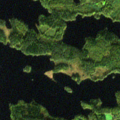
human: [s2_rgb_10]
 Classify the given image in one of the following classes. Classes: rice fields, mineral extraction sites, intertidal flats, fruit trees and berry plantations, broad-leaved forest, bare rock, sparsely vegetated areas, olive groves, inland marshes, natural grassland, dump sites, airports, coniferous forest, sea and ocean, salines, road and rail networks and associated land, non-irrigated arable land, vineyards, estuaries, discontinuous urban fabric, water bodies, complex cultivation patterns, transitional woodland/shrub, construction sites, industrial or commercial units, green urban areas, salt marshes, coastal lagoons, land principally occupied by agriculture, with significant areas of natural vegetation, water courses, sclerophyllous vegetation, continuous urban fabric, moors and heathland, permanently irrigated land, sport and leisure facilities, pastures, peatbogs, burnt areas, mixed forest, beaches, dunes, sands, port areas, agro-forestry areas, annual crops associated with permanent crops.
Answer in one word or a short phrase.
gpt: coniferous forest, mixed forest, water bodies